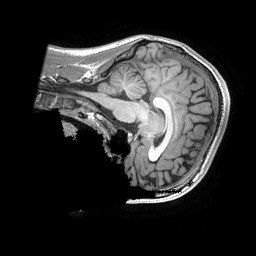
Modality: T1w
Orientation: sagittal
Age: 20
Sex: male
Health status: healthy
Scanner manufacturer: ge